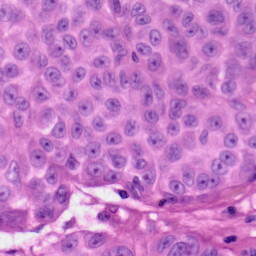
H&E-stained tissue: Skin